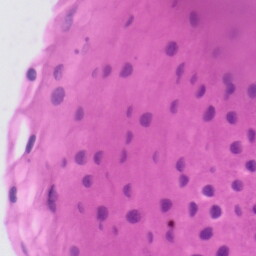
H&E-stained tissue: Tonsil